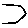
Label: hexagon